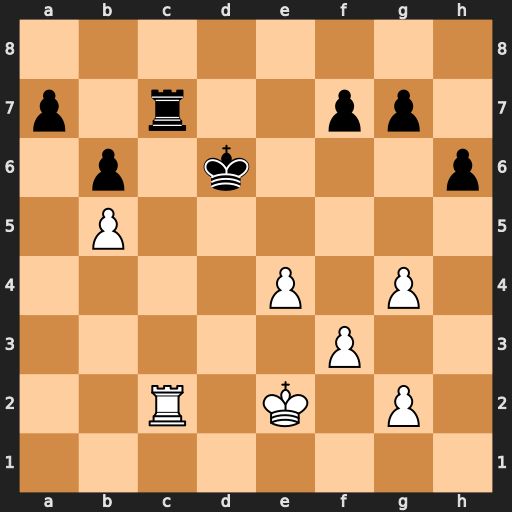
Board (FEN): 8/p1r2pp1/1p1k3p/1P6/4P1P1/5P2/2R1K1P1/8
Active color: w
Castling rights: -
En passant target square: -
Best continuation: e5+ Kd7 Rxc7+